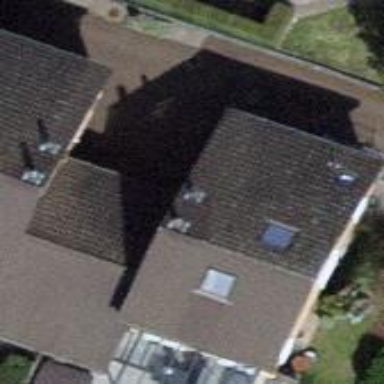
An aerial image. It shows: Building with tile roof.